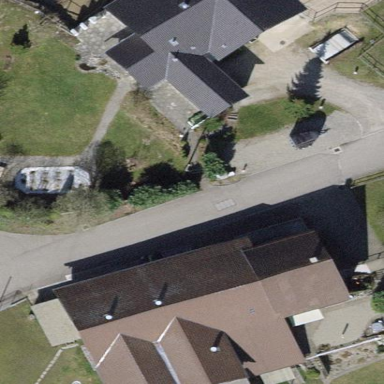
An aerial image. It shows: Farm building with gabled roof.